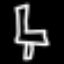
Label: chair